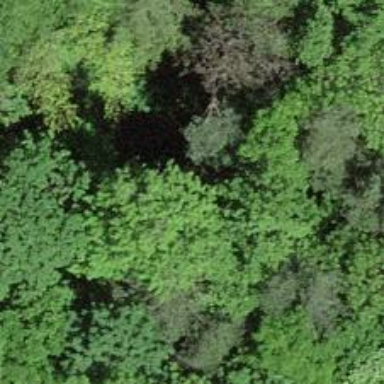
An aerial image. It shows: Natural monument tree with broadleaved deciduous leaves.